Interaction volume radius: 5 \u00c5
Interaction volume height: 15 \u00c5
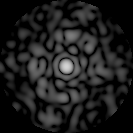
Disorder parameter: 0.8207